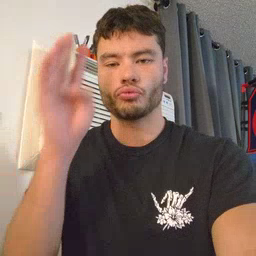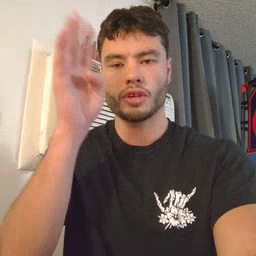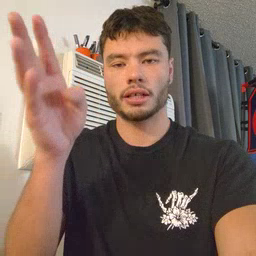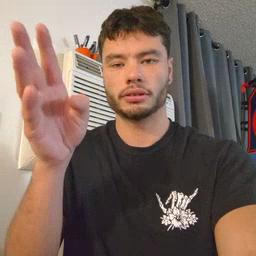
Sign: pretend